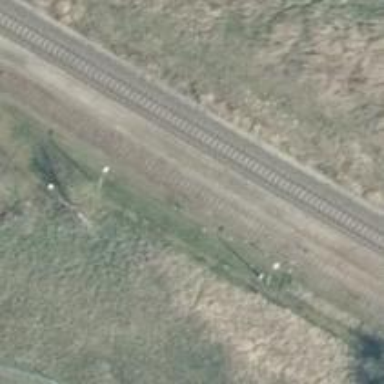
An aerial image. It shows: Railway stop with public transport stop position.